Question: I have a Google Chrome extension that creates a select-all function for a search engine, but it is slow (1-14 seconds, <PHONE> results) is there a faster way to do this? My code is below:
'''
var dropdownvalue = dropdown.options[dropdown.selectedIndex].value;
if ((dropdownvalue == "createFullCheckboxes") || (dropdownvalue == "createNameCheckboxes")) {
var div_embed1 = document.getElementById('results-pane');
if (div_embed1) {
div_embed1.innerHTML = '<form id="checkbox-form">' + div_embed1.innerHTML + '</form>';
}
var i;
var x = document.getElementsByClassName('name');
for (i = 0; i < x.length; i++) {
x[i].innerHTML = '<input id="checkbox" type="checkbox">' + x[i].innerHTML + '';
}
checkedAll();
return;
}
'''
I tried changing the for loop to this: 'for (var i = 0, len = x.length; i < len; i++){' but there was only a 20ms difference. 'CheckedAll()' is a function that simply selects all of the checkboxes.
The other part (not shown) that loops through the selected checkboxes and actually makes the select-all work is much faster at 92ms and even for 1000 results it is still fast.
Here is a snip from the chrome dev tools:

Thank you.
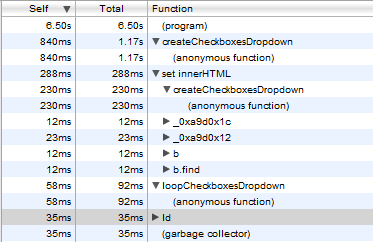
Answer: I would test:
'''
var x = document.getElementsByClassName('name');
var h = '<input class="checkbox" type="checkbox">';
var i = x.length;
while(i--){ x[i].innerHTML = h + x[i].innerHTML; }
'''
the equal test should be faster than the less than test.
Try a Duffs Device:(speculative as we do not know the markup render and the prototype properties that might impact negatively)(NOTE removed the id= to avoid duplicate ID) replaced with class)
'''
function process(xi, h) {
xi.innerHTML = h + xi.innerHTML;
}
var x = document.getElementsByClassName('name');
var h = '<input class="checkbox" type="checkbox">';
var iterations = Math.floor(x.length / 8);
var leftover = x.length % 8;
var i = 0;
if (leftover > 0) {
do {
process(x[i++], h);
} while (--leftover > 0);
}
do {
process(x[i++], h);
process(x[i++], h);
process(x[i++], h);
process(x[i++], h);
process(x[i++], h);
process(x[i++], h);
process(x[i++], h);
process(x[i++], h);
} while (--iterations > 0);
'''